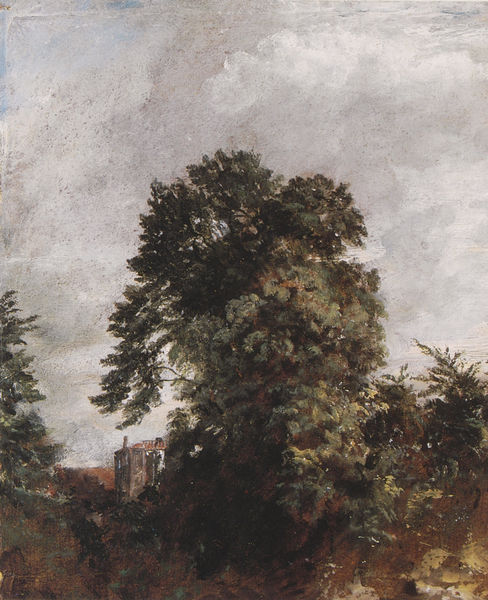
Titel: Study of a Tree with 'The Grove' or Grove House in the Distance
Künstler: John Constable
Standort: London
Institution: Royal Academy of Arts
Schlagwörter: baum, blau, blätter, gemälde, himmel, laub, mann, weiß, wolken, aquarell, bäume, gelb, grün, impressionismus, kirchturm, landschaft, ocker, äste, ausschnitt, braun, fenster, grau, holz, hut, schwarz, vordergrund, dach, gebäude, gras, haus, rot, schloss, weg, wiese, wolke, beige, malerei, wand, mensch, stehen, stein, bild, öl, ast, erde, gräser, häuser, hügel, natur, stamm, strauch, wind, zweige, busch, büsche, einsam, gebüsch, kirche, pfad, sträucher, land, pflanze, pflanzen, england, rosa, wald, kamin, schornstein, turm, bewölkt, deutschland, sommer, studie, abhang, fels, hang, dorf, dächer, mauer, ziegel, violett, landschaftsmalerei, herbst, böschung, romantik, constable, sturm, wild, regen, ruine, burg, lichtung, beeren, wolkig, laubbaum, tanne, trüb, villa, regenwolken, romantisch, rotbraun, nadeln, eiche, herrenhaus, biegen, olivgrün, wolkenhimmel, fenste, naturstudie, peter, solitär, duster, landschaftsdarstellung, wolkenberge, naturdarstellung, naturausschnitt, bllatt, landschaftsstudie, naturdarstellund